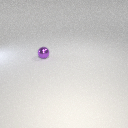
small purple metal sphere